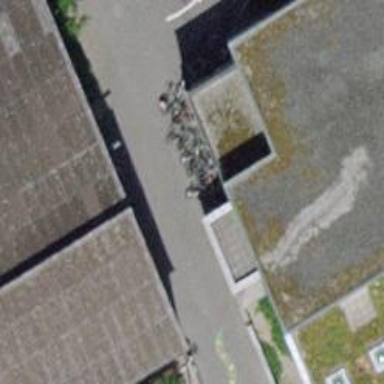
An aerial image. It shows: Bicycle parking area with wall loops.